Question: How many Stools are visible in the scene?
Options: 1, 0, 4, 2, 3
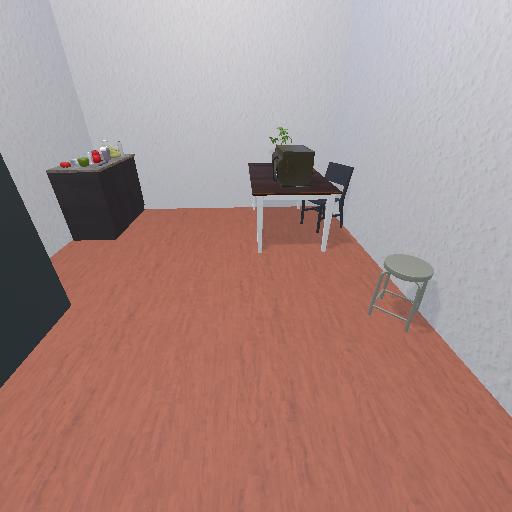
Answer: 1